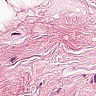
Metastatic tissue present: no